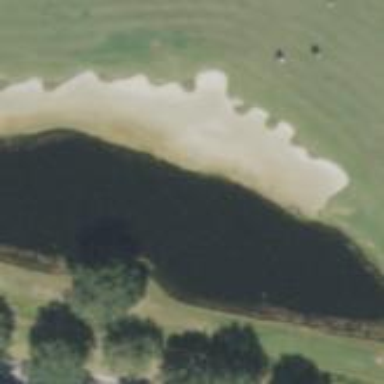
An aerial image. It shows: Sand bunker on golf course.